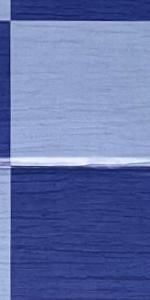
Label: Empty